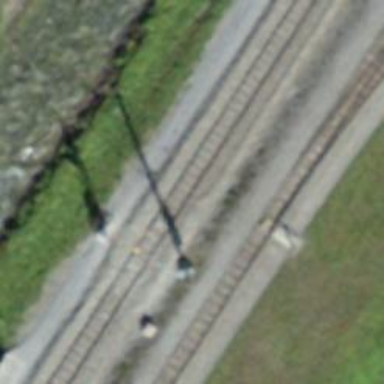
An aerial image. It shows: Railway signal.